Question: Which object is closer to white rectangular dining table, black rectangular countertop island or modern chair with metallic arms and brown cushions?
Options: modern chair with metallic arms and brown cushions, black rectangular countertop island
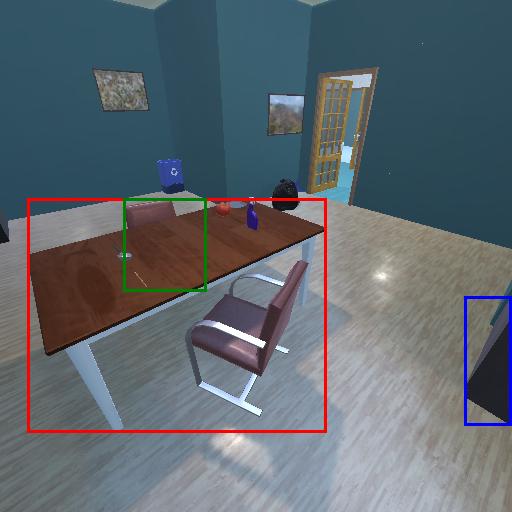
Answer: modern chair with metallic arms and brown cushions